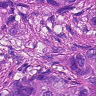
Metastatic tissue present: yes